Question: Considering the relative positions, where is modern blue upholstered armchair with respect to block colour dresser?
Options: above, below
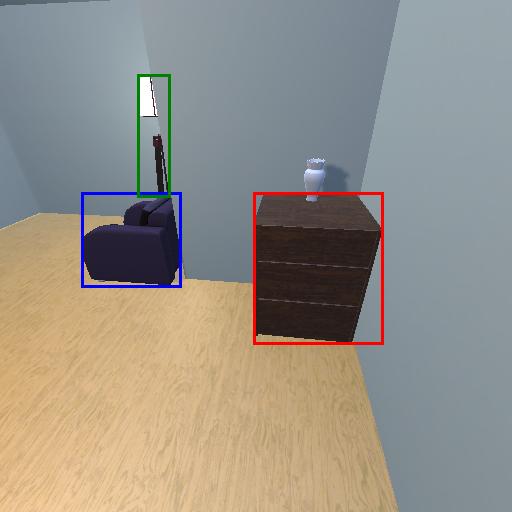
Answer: above